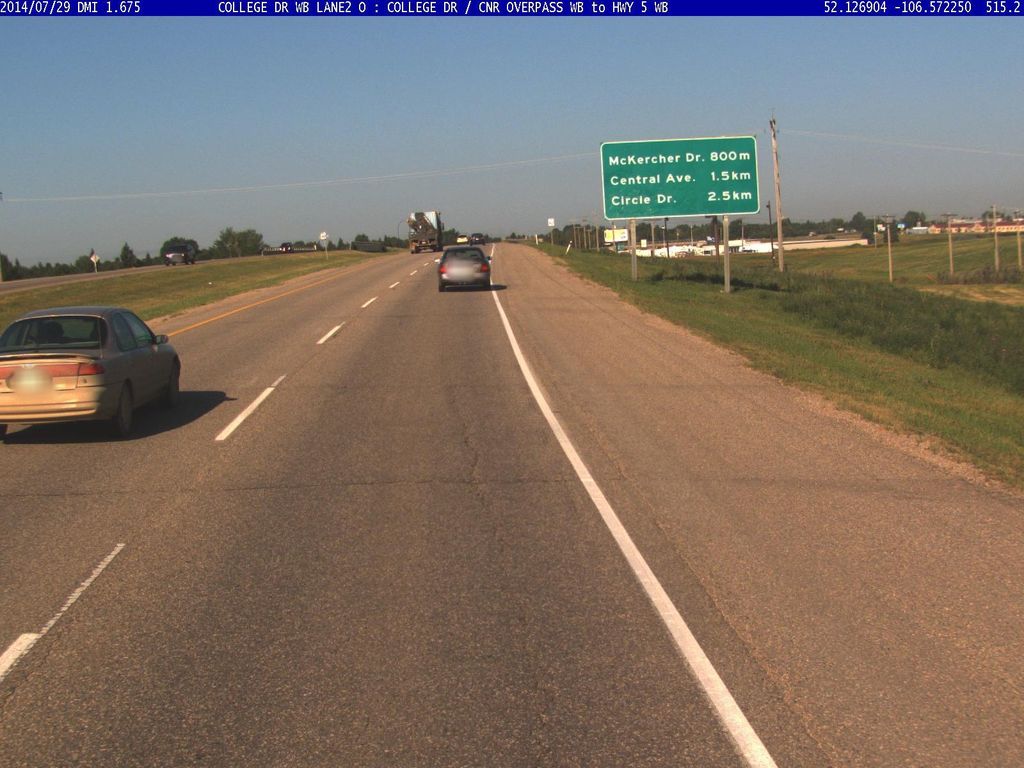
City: saskatoon